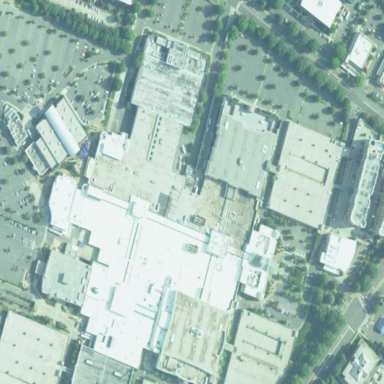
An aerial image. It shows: Retail area.